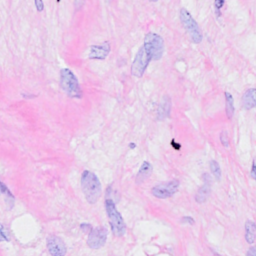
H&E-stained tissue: Breast